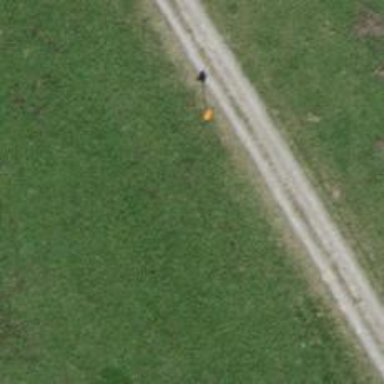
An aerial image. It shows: Aerial marker for pipeline.